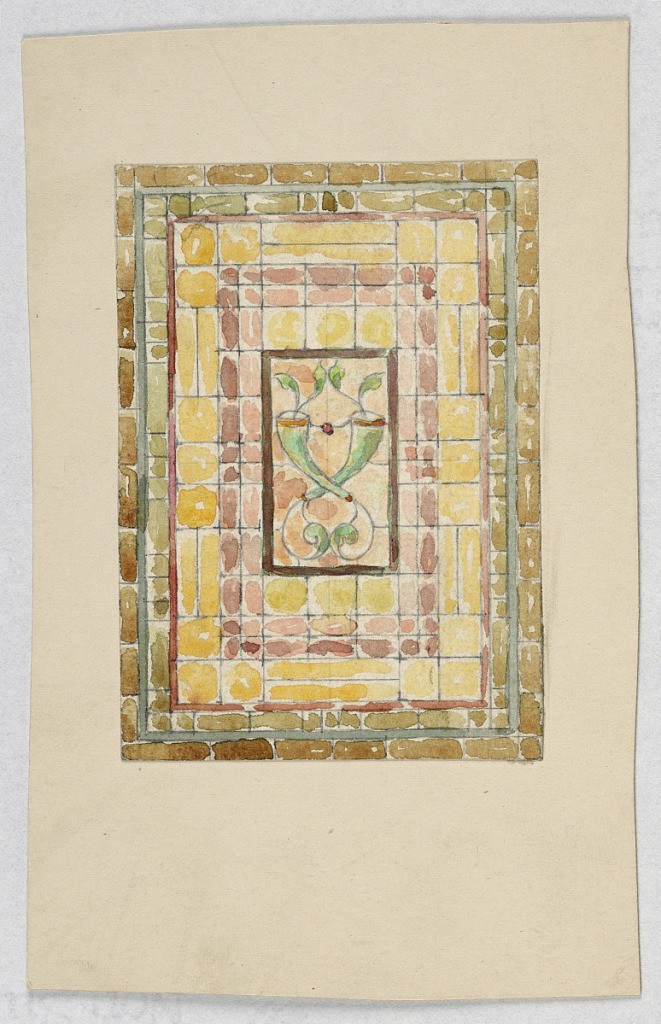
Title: Design for stained glass
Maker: Alice Cordelia Morse, American, 1863–1961
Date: late 19th century
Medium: Brush and gouache on paper, mounted on illustration board
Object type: Drawing
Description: Design of concentric vertical rectangles in olive green, yellow, and pinks with a central floral motif with green.